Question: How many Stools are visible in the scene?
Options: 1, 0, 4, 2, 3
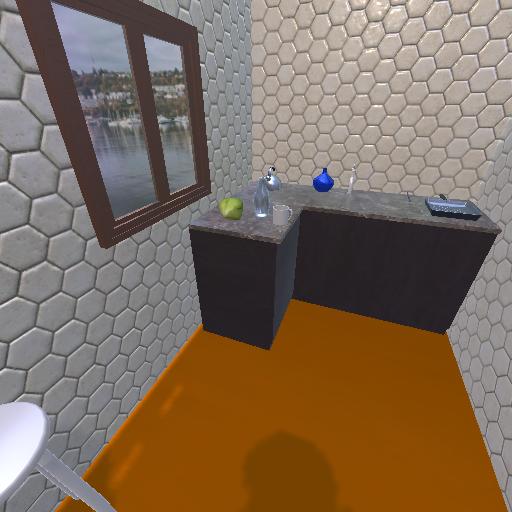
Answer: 1